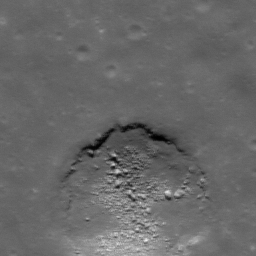
Pit: North Procellarum 2 Pit
Host crater: Oceanus Procellarum
Host type: mare
Lunar coordinates: latitude 35.343, longitude 314.345